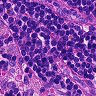
Metastatic tissue present: no